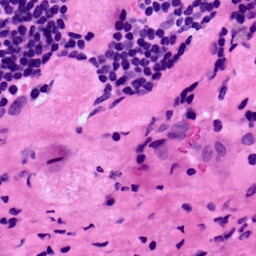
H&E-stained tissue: LymphNode